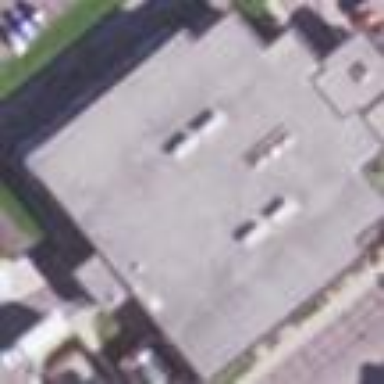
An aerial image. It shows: Clinic building offering healthcare services.